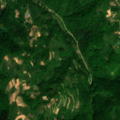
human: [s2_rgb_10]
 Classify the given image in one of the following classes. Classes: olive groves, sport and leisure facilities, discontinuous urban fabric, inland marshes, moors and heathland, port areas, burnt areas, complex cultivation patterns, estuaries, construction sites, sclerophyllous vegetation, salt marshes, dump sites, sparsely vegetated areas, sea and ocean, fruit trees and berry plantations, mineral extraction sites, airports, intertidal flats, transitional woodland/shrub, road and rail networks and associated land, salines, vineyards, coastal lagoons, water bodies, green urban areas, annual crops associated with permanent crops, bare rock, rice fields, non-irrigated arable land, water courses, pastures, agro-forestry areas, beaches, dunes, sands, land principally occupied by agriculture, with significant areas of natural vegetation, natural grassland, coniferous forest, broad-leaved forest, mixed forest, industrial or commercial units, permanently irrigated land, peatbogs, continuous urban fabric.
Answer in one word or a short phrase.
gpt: complex cultivation patterns, land principally occupied by agriculture, with significant areas of natural vegetation, broad-leaved forest